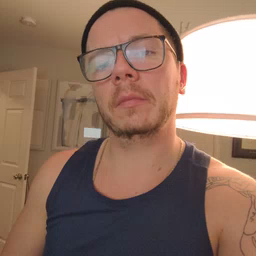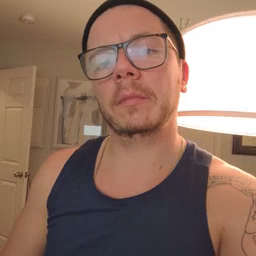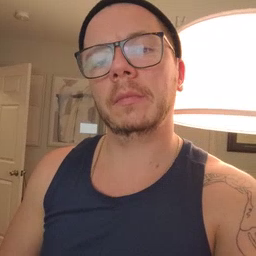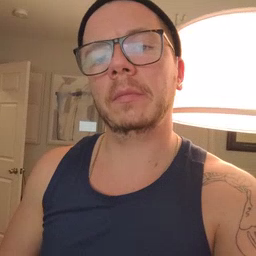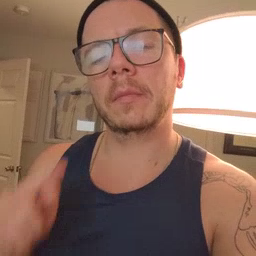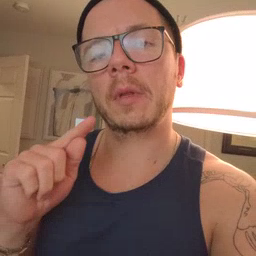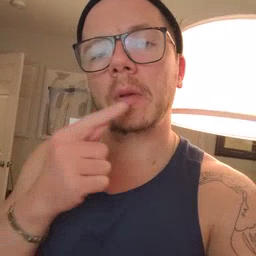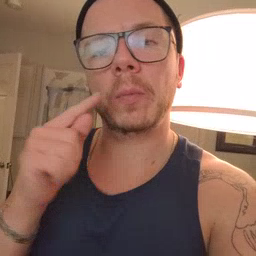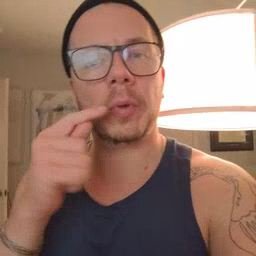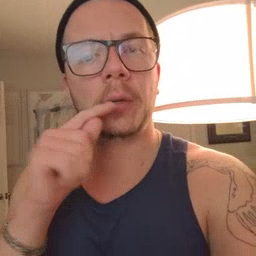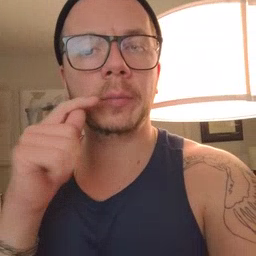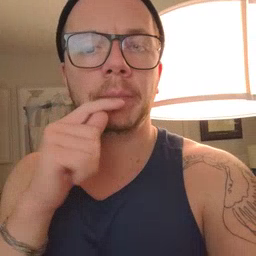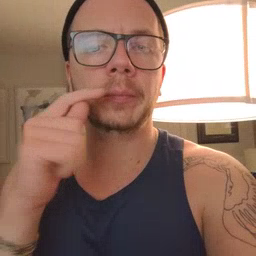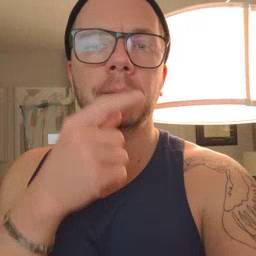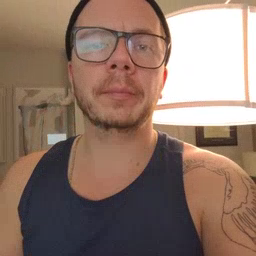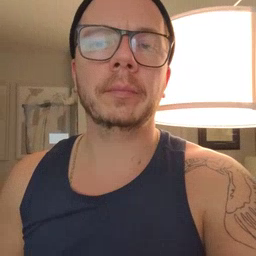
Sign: toothbrush